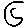
Label: moon